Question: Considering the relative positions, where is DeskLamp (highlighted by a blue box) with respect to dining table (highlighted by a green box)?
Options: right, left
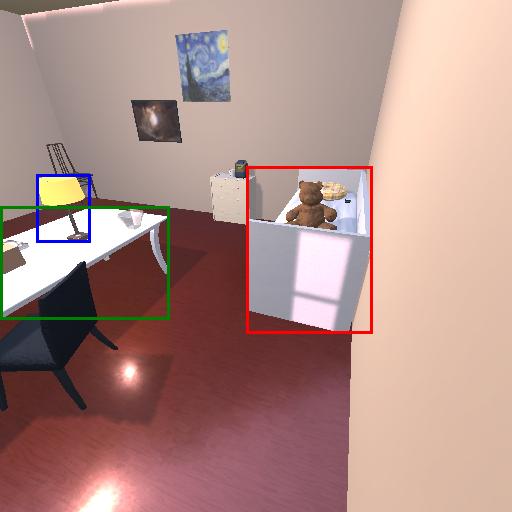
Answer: right